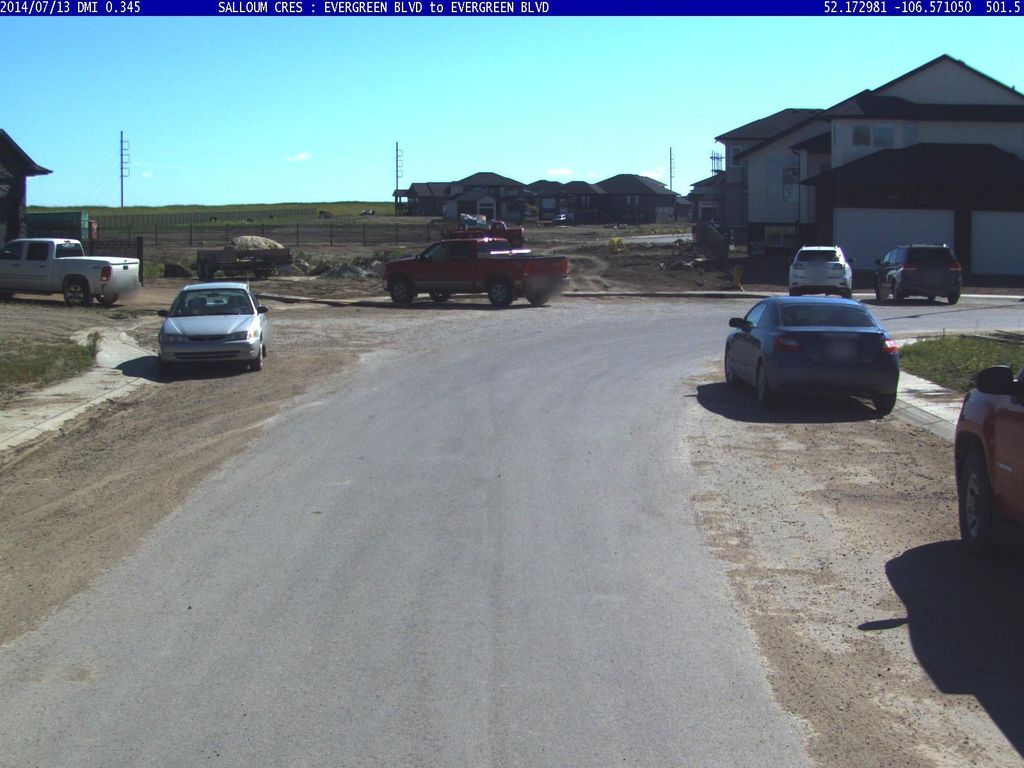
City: saskatoon